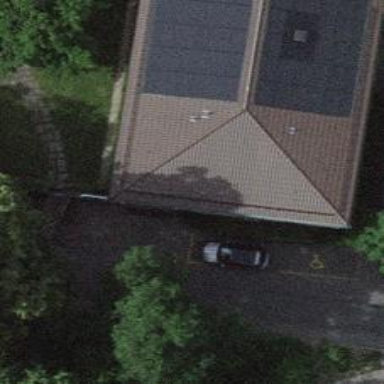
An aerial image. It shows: Footway with covered arcade.